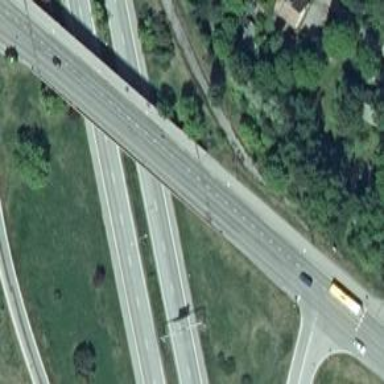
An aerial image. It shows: Asphalt motorway.